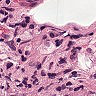
Metastatic tissue present: yes